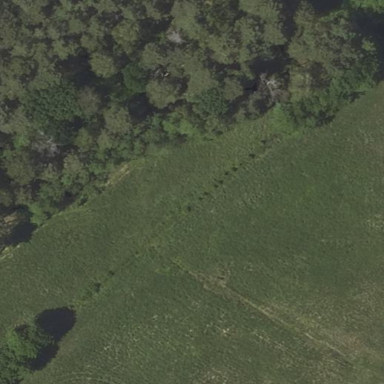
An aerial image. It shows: Beautiful wet meadow natural wetland.